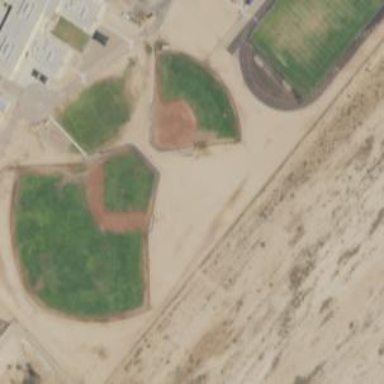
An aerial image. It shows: Baseball pitch for leisure and sports activities.